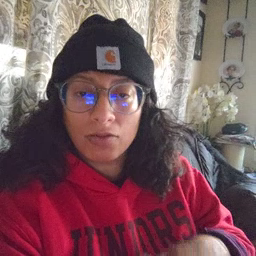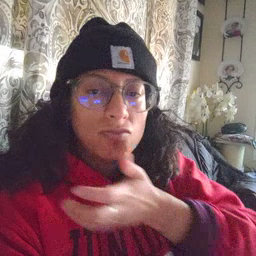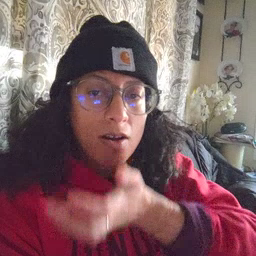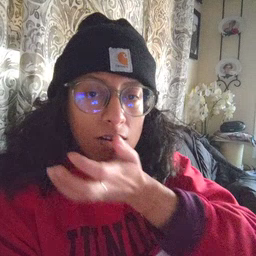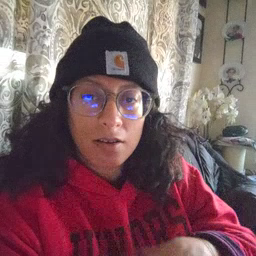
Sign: grass